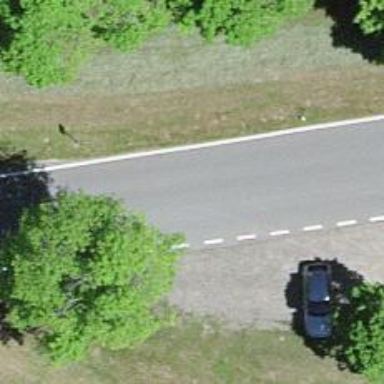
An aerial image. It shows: Tertiary road with asphalt surface.